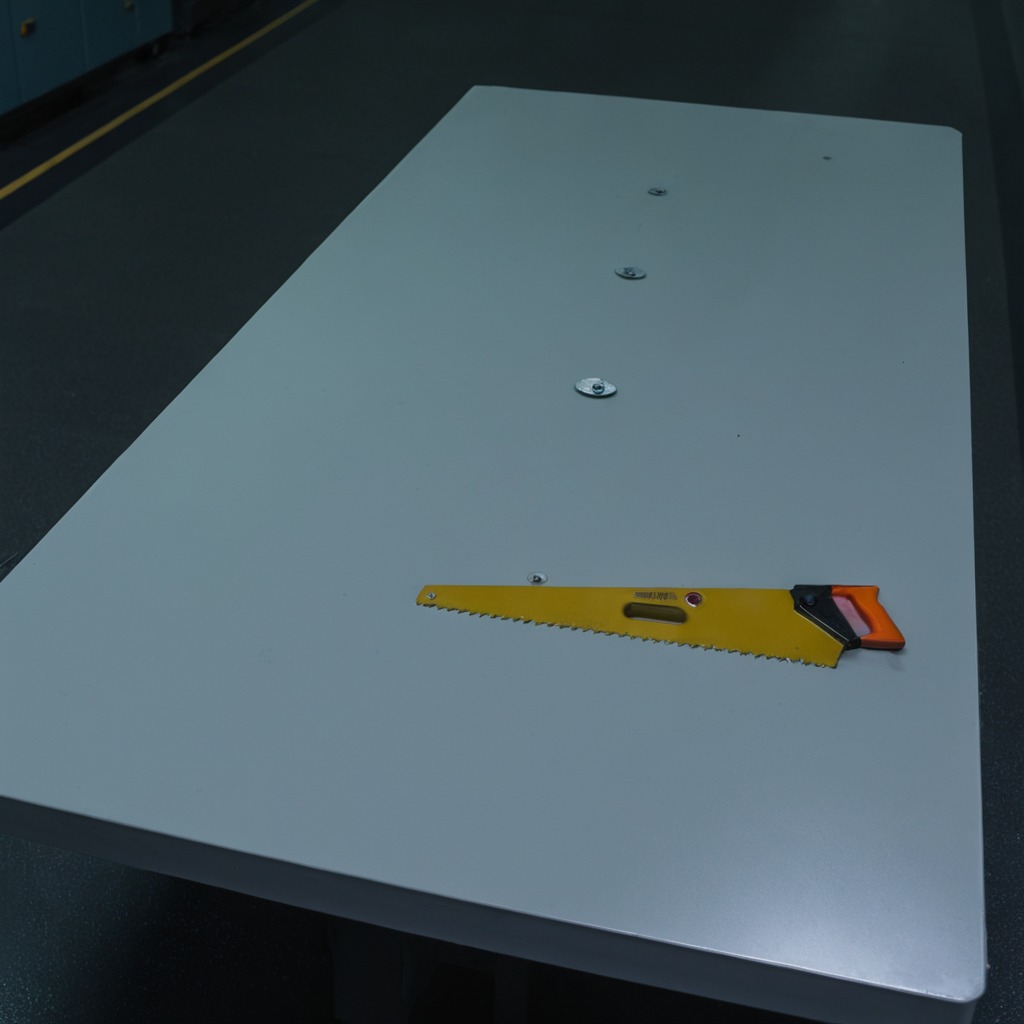
A metal saw is lying on a clean empty table in a railway signal maintenance room lit by harsh overhead fluorescents.